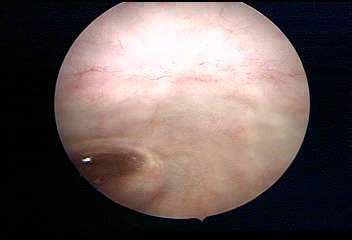
Modality: WLC
Class: Foreign bodies
Subclass: AirBubble
Bladder cancer association: No
Annotated structures: Air bubble